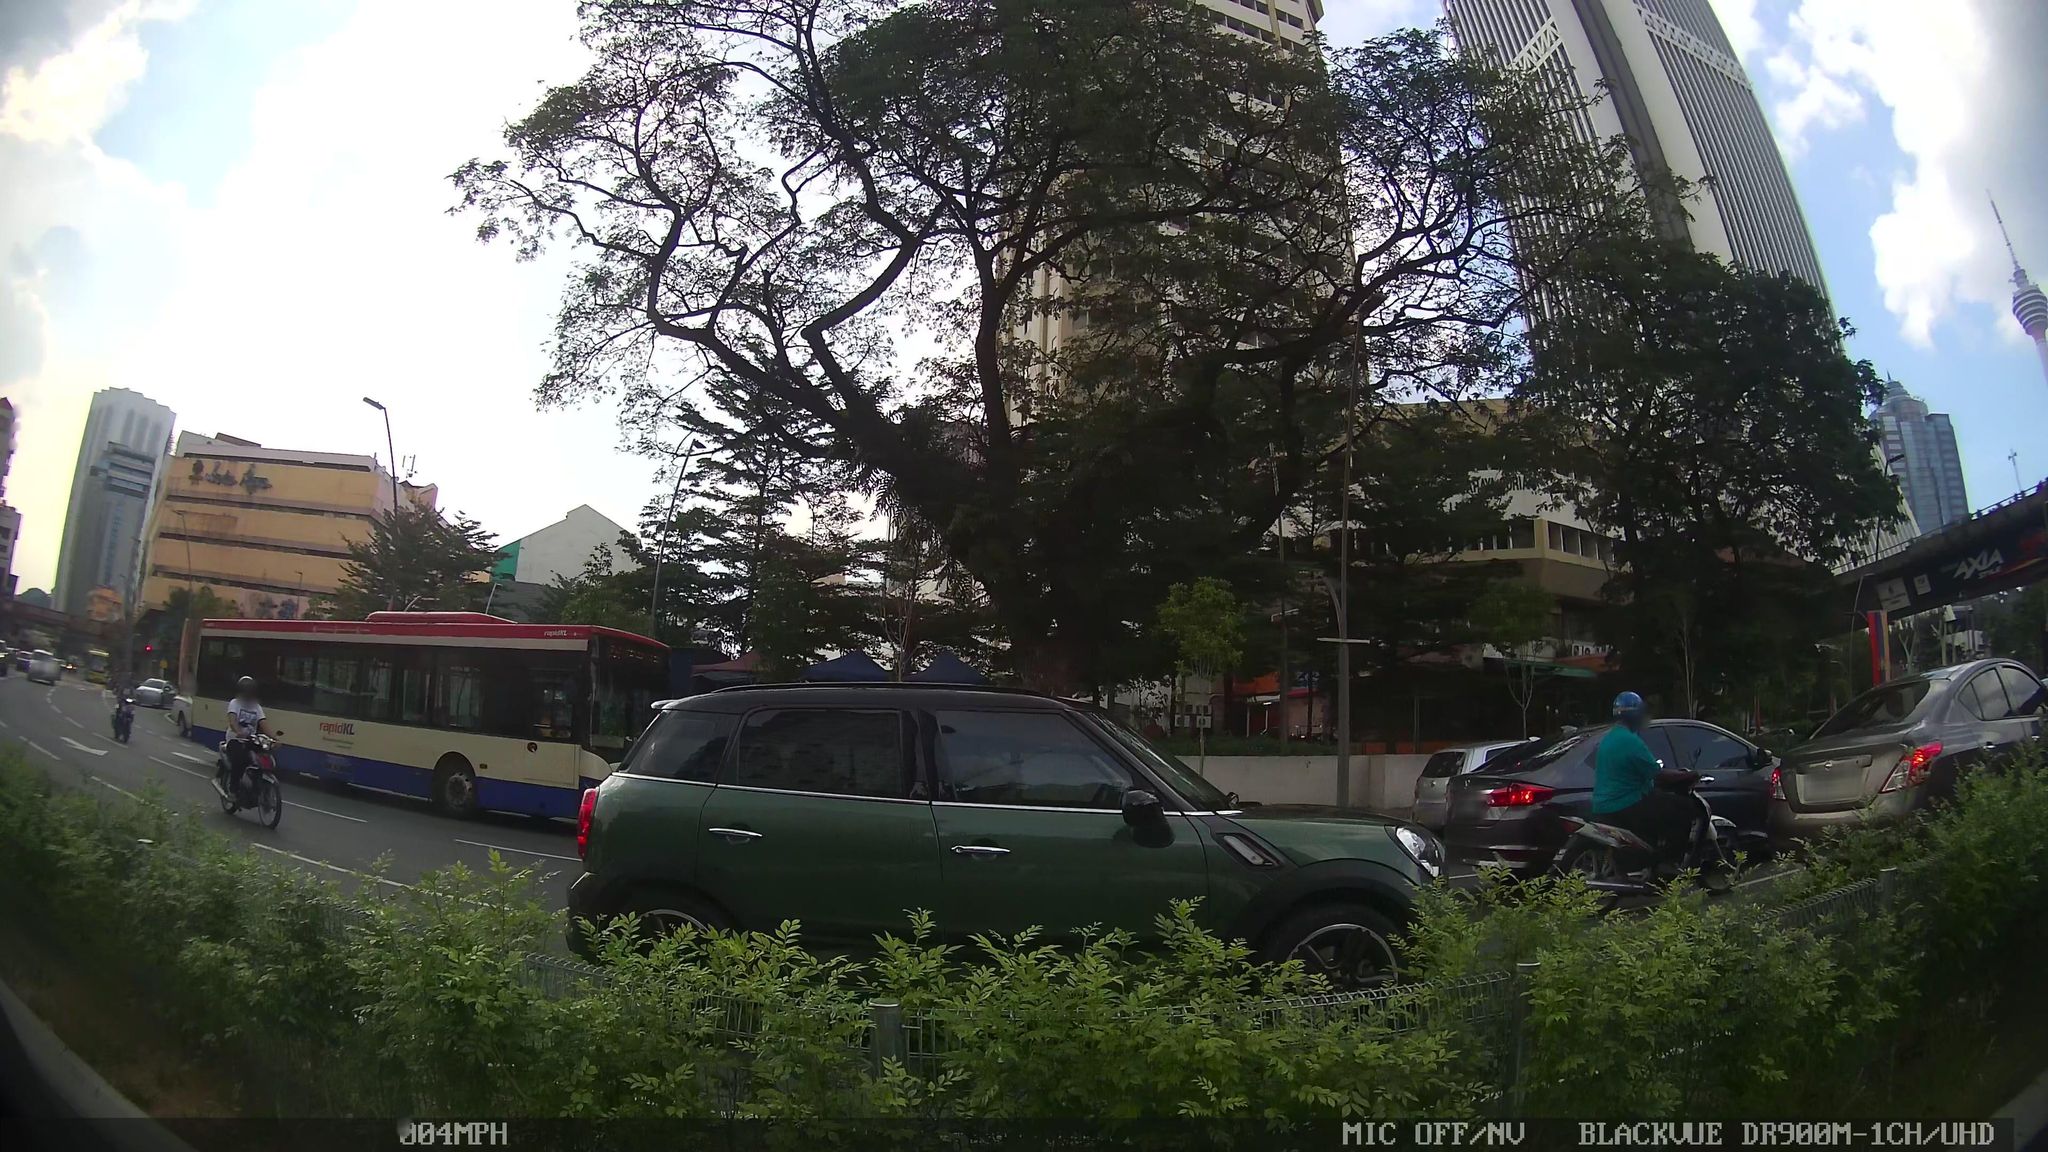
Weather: clear
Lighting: day
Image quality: good
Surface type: driving surface
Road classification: secondary
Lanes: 4
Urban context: urban centre
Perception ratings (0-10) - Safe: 2.54, Lively: 7.52, Beautiful: 7.19, Boring: 3.94, Depressing: 4.96, Wealthy: 9.13